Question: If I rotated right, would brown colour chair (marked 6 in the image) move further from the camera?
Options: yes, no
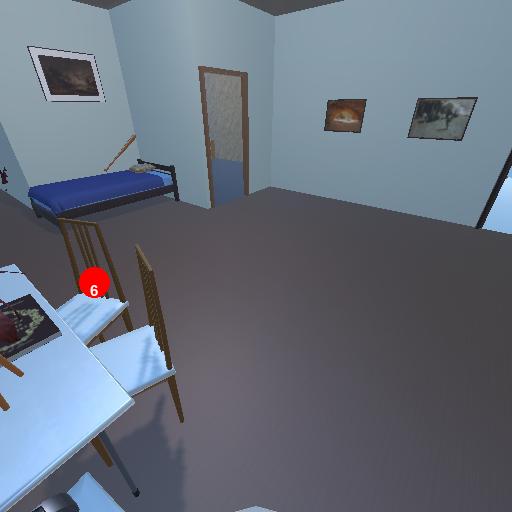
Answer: yes